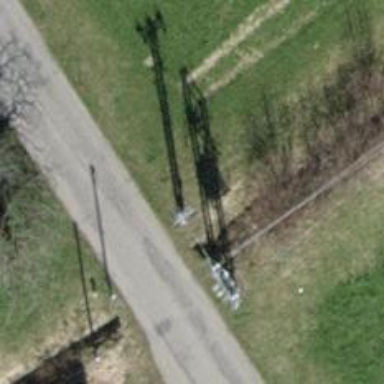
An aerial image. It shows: Minor power line.